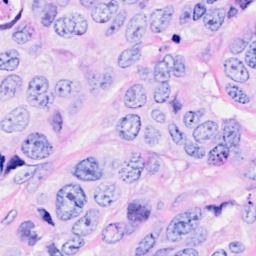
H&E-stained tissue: Breast